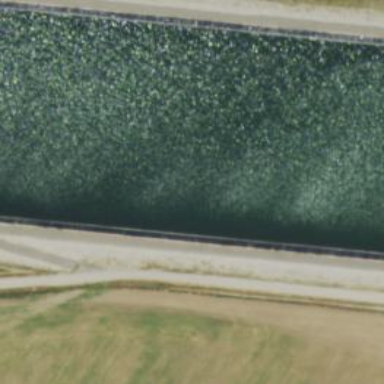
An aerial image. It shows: Body of wastewater.